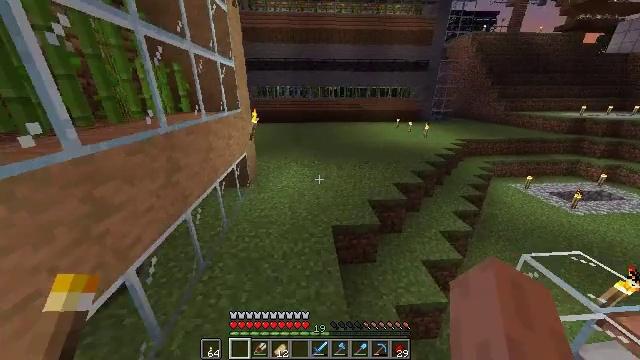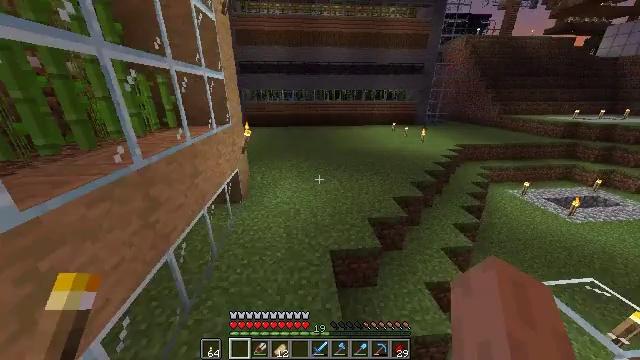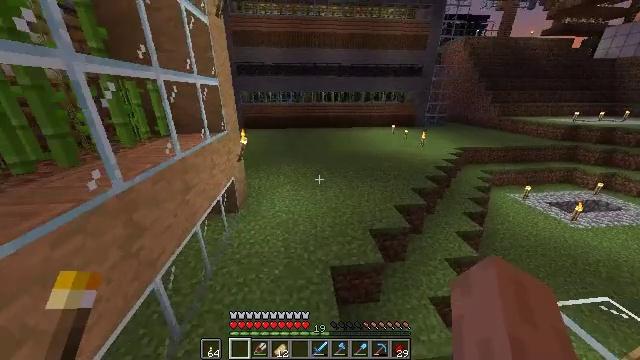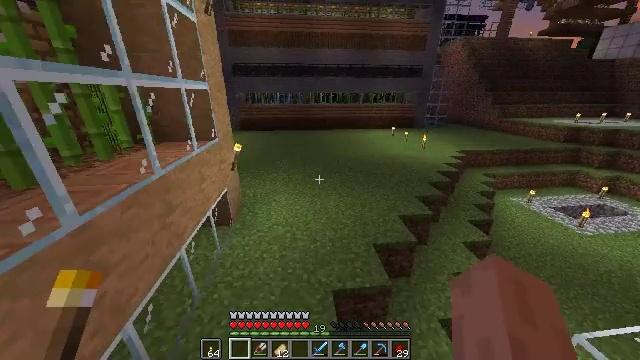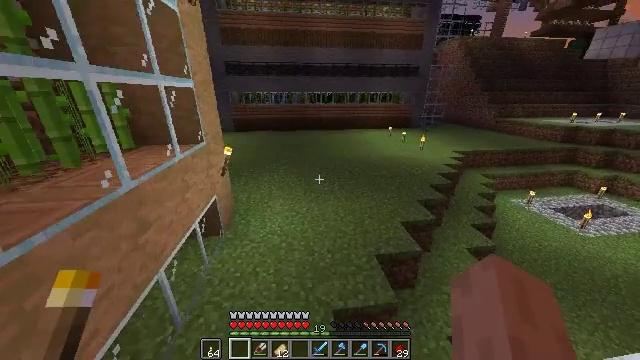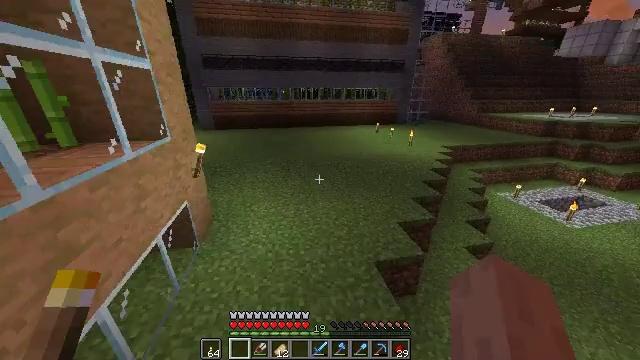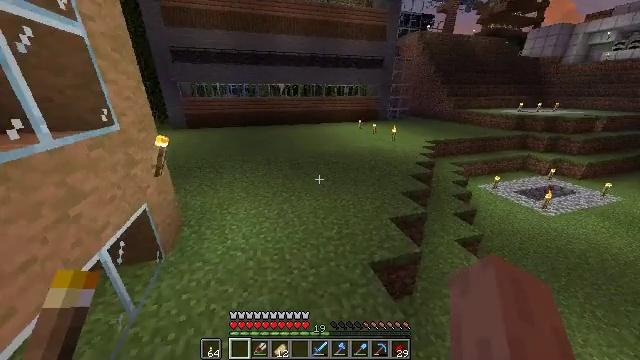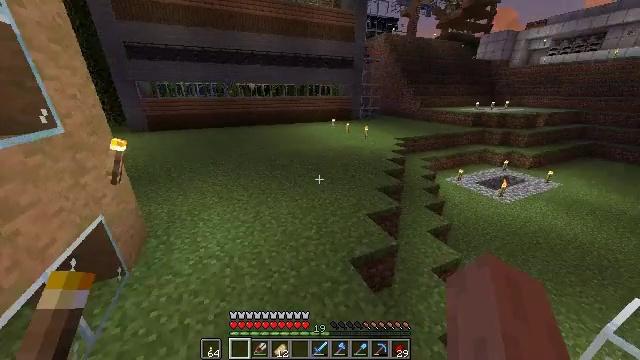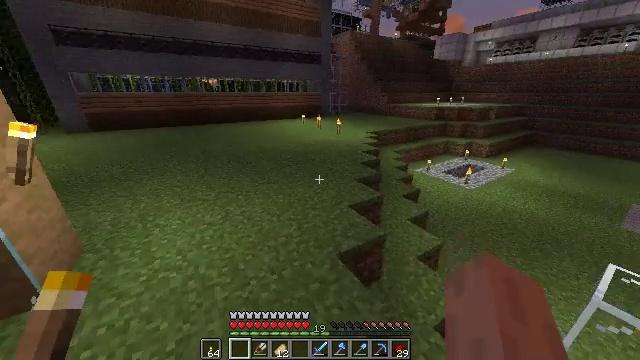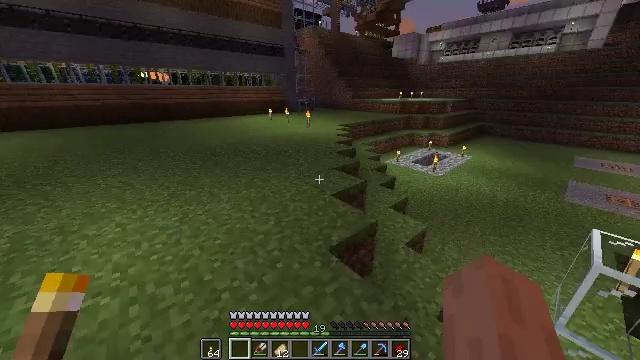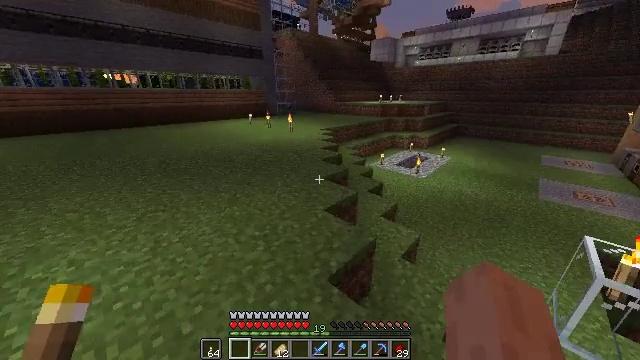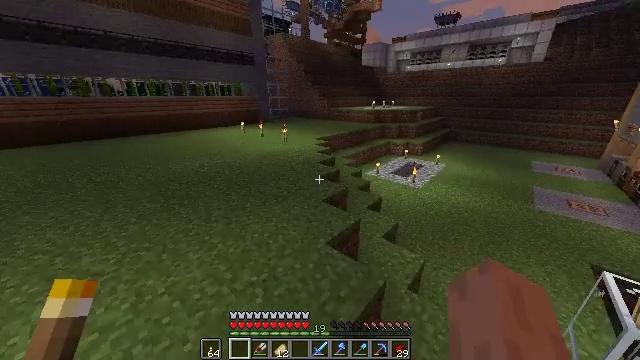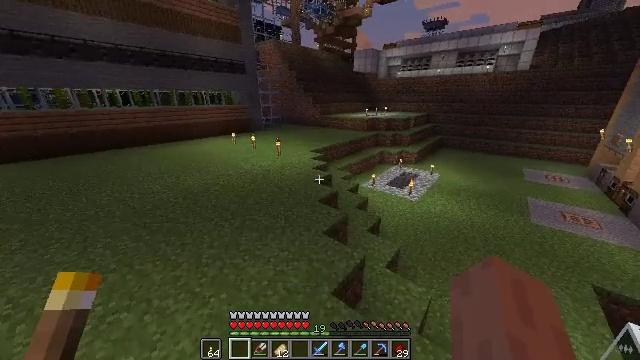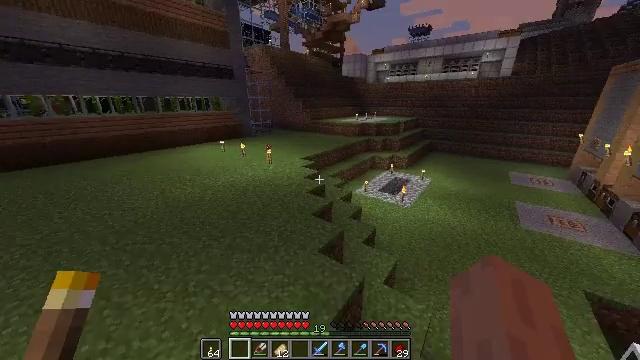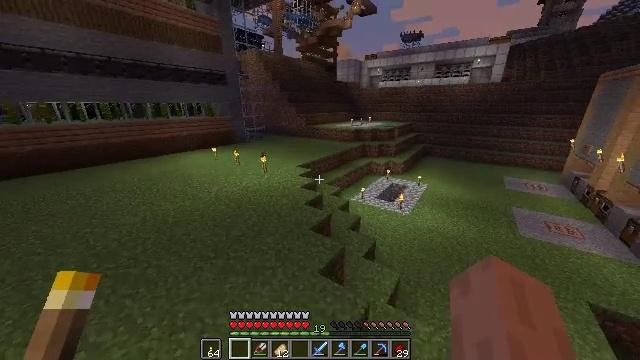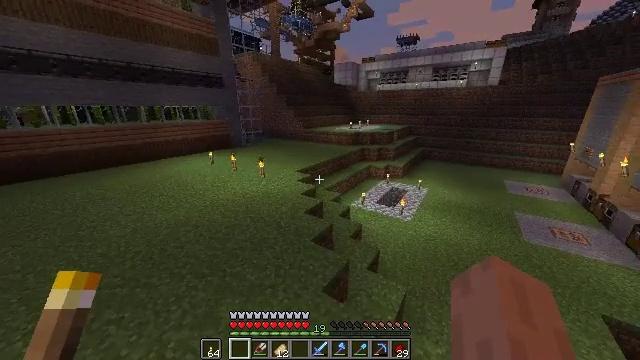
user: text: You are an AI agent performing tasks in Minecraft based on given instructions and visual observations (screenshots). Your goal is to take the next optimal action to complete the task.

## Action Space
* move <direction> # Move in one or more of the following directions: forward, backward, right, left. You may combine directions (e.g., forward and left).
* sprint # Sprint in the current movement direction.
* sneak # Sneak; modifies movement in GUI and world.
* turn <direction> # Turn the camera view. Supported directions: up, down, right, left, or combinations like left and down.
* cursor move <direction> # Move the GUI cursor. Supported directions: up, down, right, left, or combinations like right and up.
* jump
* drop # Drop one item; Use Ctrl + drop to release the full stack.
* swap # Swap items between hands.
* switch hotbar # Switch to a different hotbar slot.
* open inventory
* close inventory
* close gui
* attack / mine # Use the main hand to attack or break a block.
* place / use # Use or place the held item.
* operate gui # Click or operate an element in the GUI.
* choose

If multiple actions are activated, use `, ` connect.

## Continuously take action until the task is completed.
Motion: motion action
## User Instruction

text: Open a furnace to smelt glass.
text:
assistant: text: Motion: move forward, sprint, turn right, jump
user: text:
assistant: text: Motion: move forward, jump
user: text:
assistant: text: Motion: move forward, jump
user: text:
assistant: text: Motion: move forward, turn right, jump
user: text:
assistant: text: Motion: move forward, turn right, jump
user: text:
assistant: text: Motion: move forward, turn right, jump
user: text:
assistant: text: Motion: move forward, turn right, jump
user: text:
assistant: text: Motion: move forward, sprint, turn right, jump
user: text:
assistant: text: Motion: move forward, sprint, turn right, jump
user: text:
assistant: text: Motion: move forward, sprint, turn right, jump
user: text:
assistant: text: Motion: move forward, sprint, turn right, jump
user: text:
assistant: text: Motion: move forward, turn right, jump
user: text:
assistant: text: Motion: move forward, turn right, jump
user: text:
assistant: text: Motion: move forward, turn right, jump
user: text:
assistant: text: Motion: move forward, jump
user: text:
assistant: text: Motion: move forward, jump
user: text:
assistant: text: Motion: move forward, jump
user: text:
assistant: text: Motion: move forward, jump
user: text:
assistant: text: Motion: move forward, sprint, jump
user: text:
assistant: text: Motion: move forward, sprint, jump
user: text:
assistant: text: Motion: move forward, sprint, turn left, jump
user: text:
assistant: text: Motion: move forward, sprint, turn left, jump
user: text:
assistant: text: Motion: move forward, turn left, jump
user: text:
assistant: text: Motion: move forward, jump
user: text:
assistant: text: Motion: move forward, jump
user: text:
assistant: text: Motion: move forward, jump
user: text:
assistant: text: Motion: move forward, jump
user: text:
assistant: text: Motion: move forward, jump
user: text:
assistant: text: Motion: move forward, jump
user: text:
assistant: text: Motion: move forward, sprint, jump